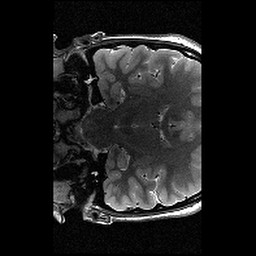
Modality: T2w
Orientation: coronal
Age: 13
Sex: female
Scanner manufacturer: siemens
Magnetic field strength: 3 T
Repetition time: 9.23 s
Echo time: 0.067 s